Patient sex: M
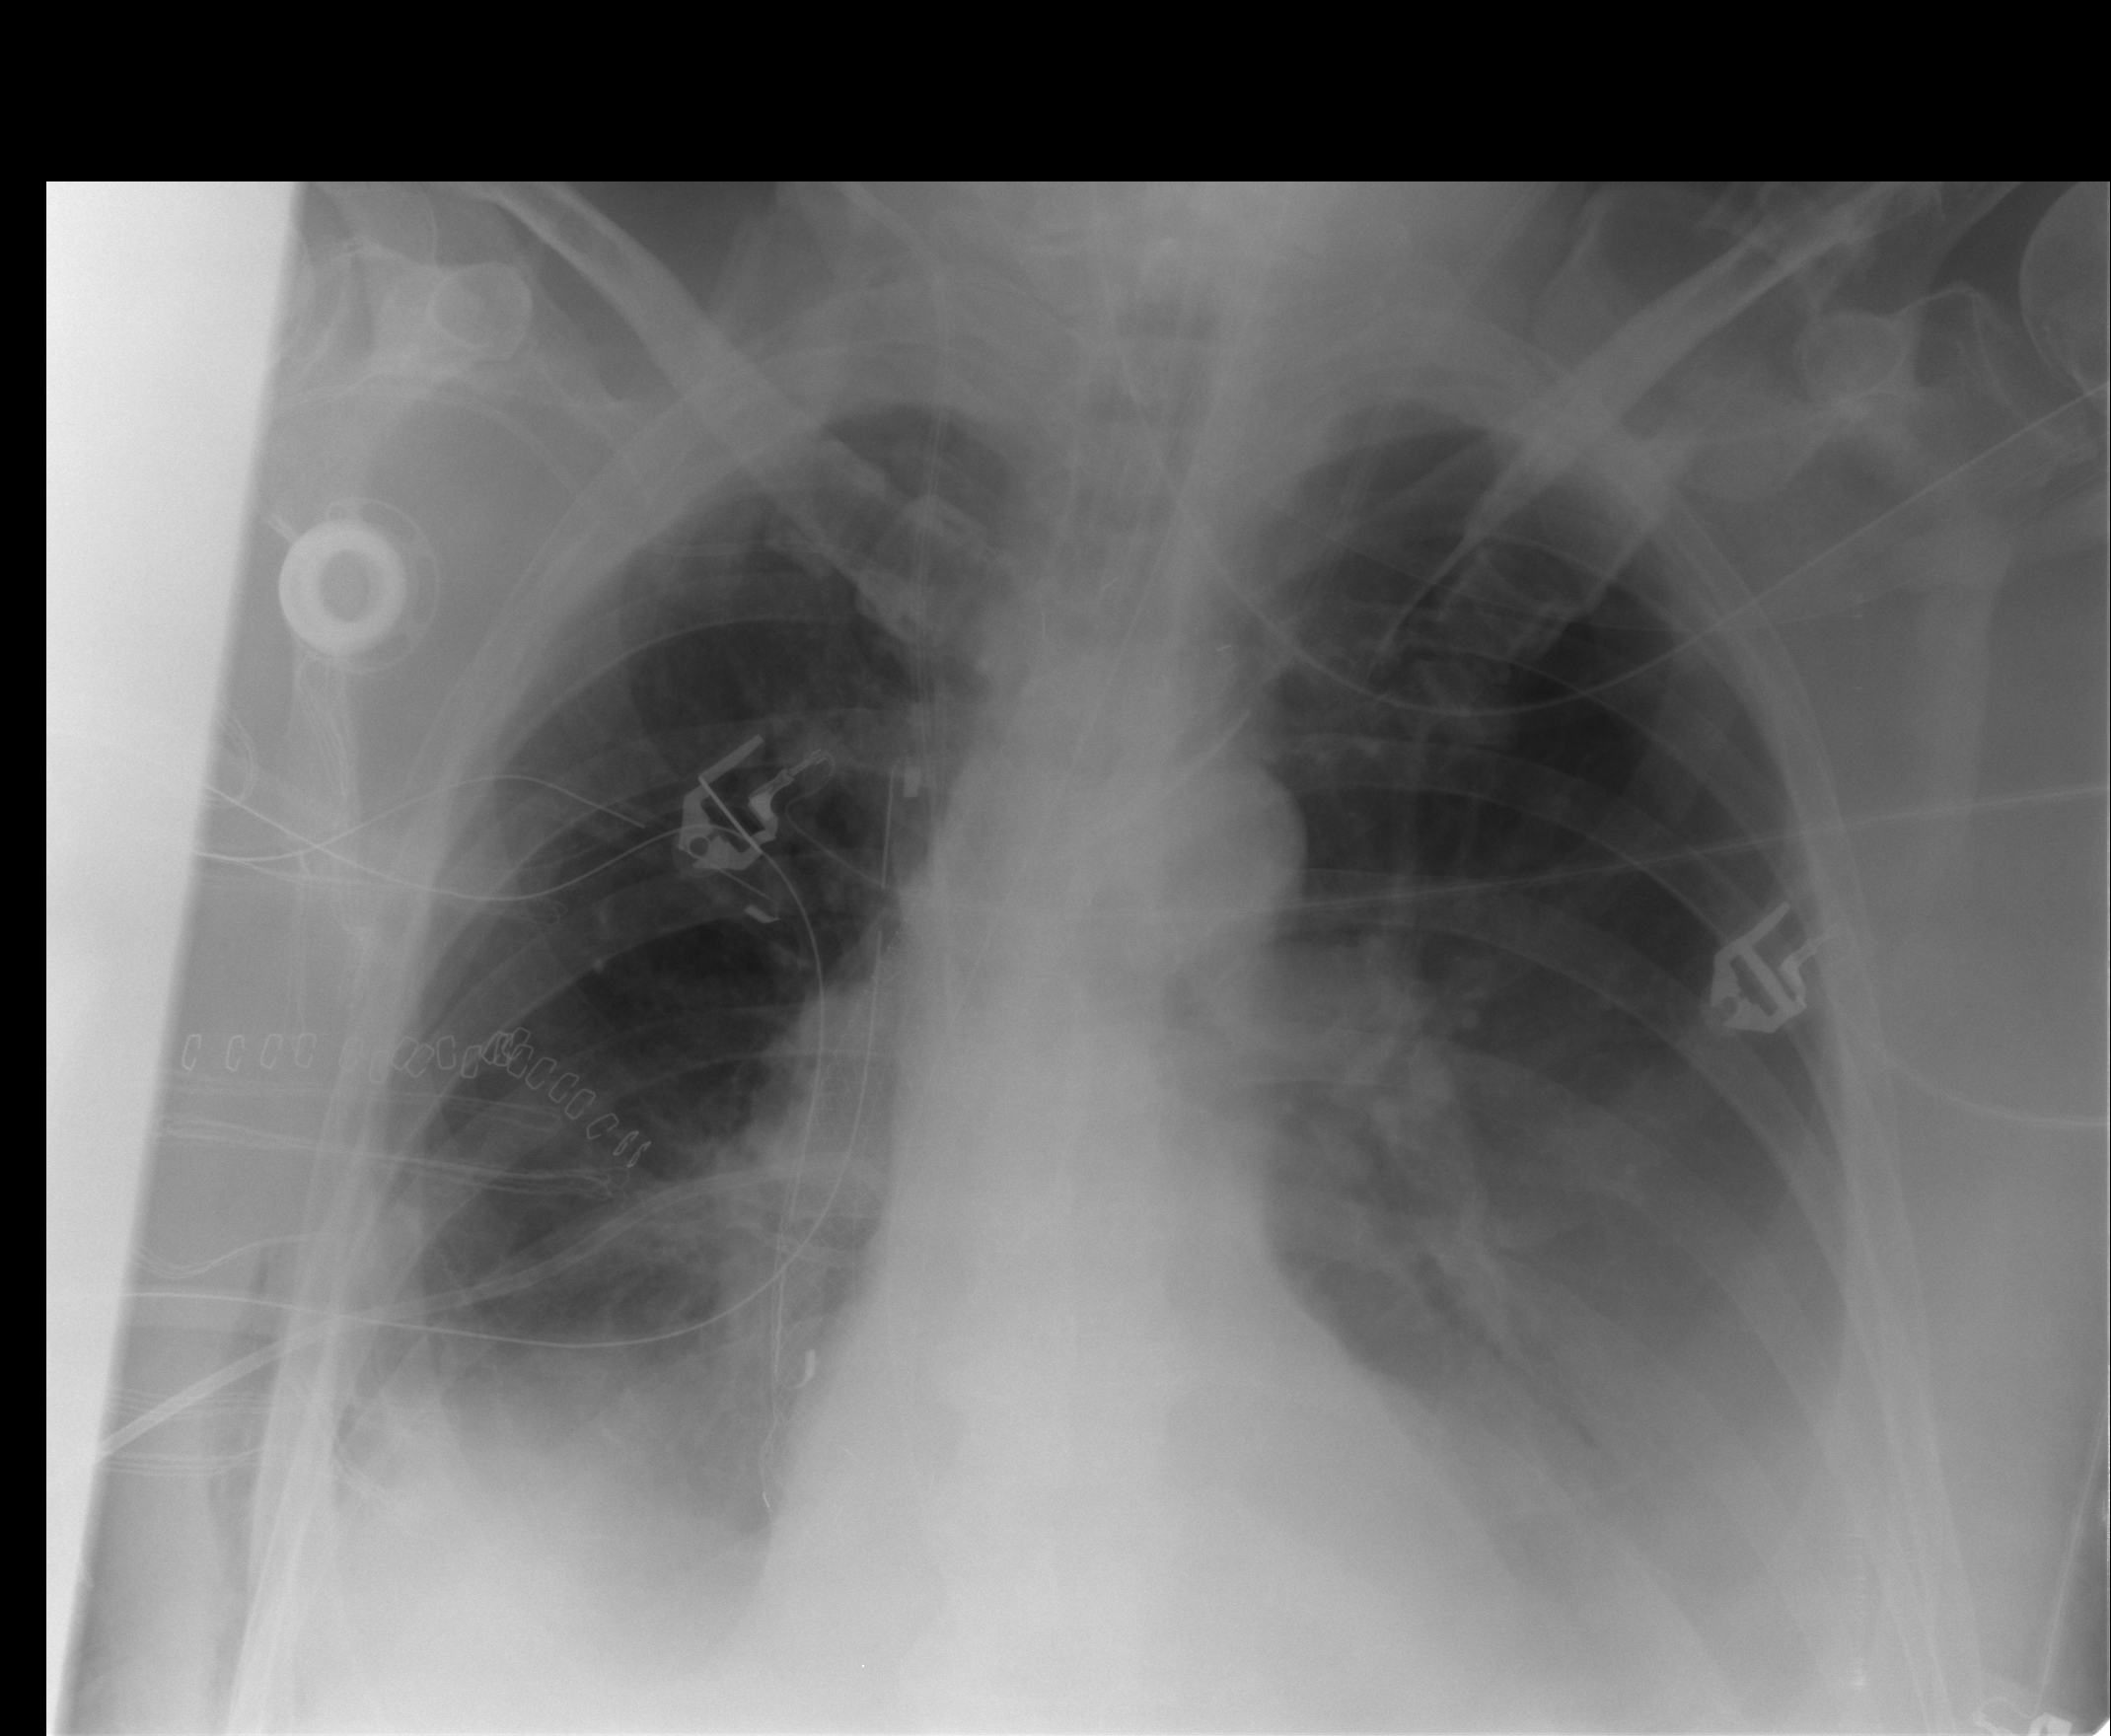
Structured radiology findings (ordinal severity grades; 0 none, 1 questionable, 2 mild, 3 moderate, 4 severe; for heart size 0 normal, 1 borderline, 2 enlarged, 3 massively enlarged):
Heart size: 0
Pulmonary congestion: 2
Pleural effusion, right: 2
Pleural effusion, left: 3
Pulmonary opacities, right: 1
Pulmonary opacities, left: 0
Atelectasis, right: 2
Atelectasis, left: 2